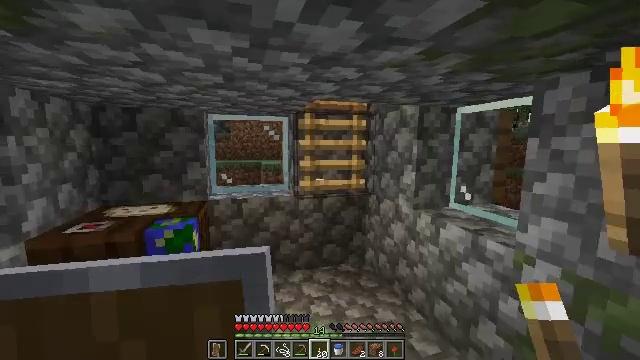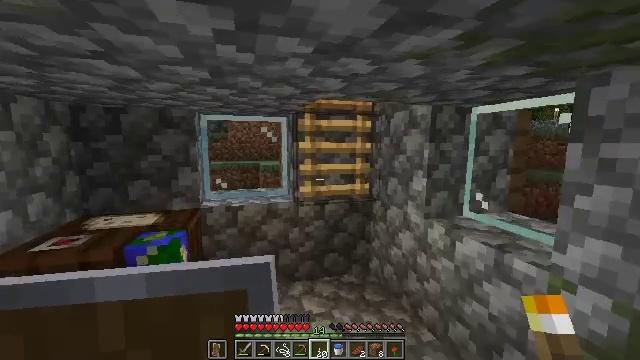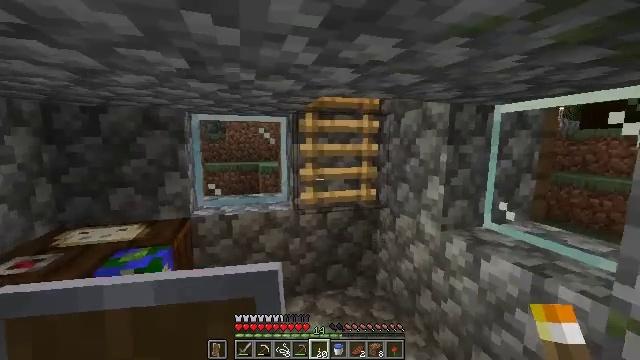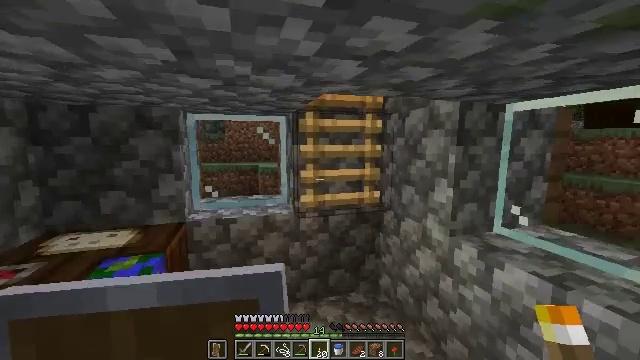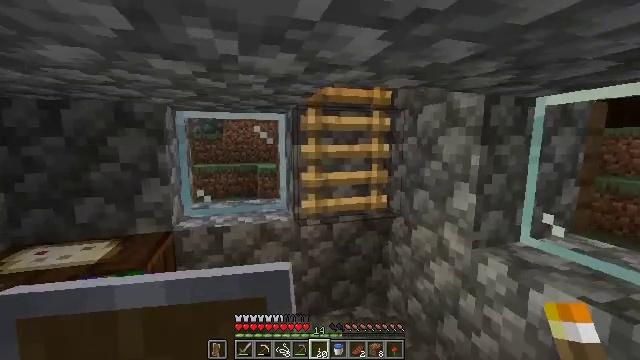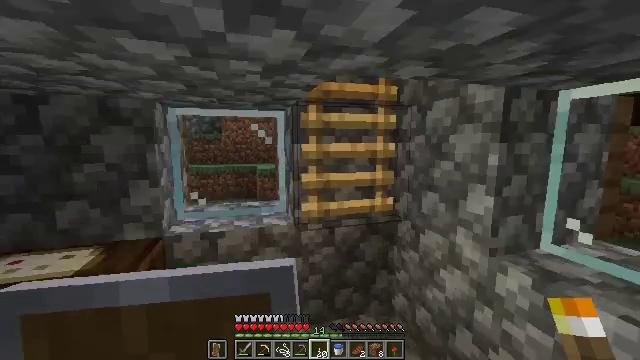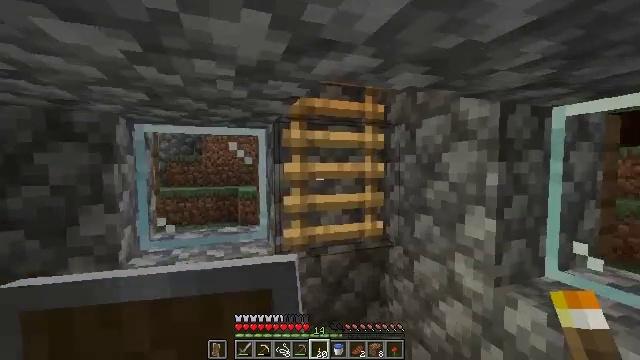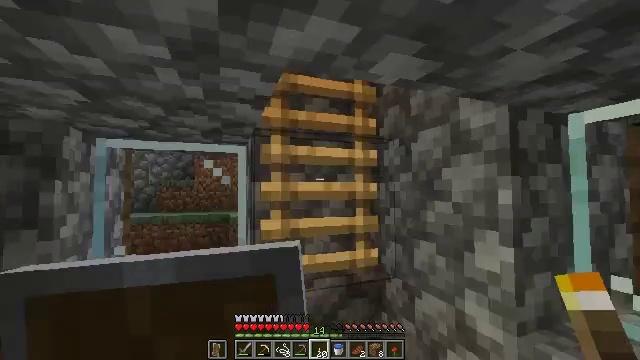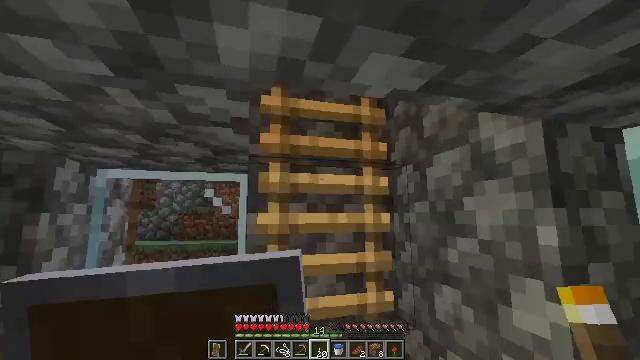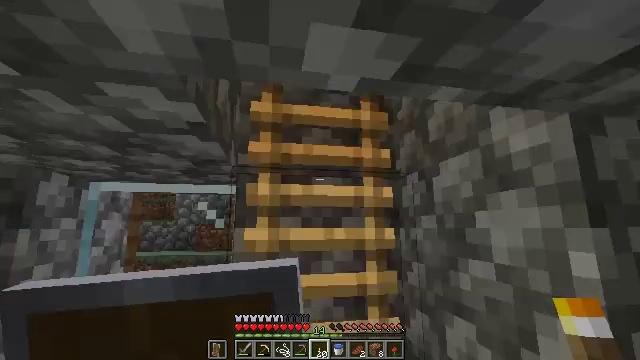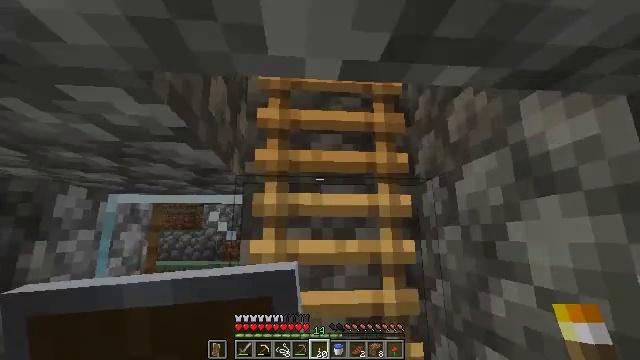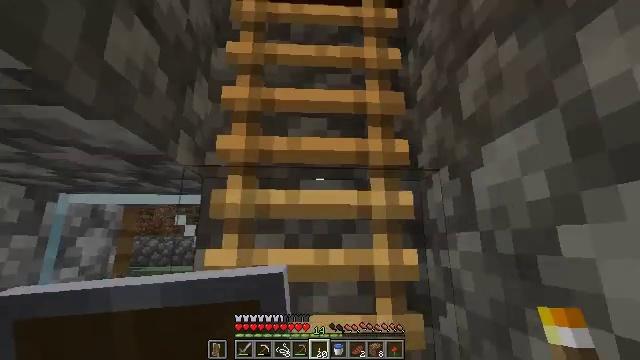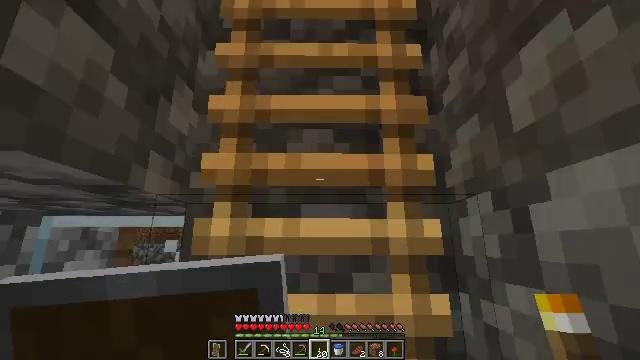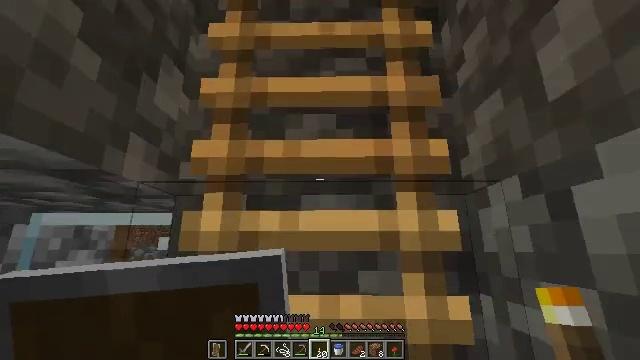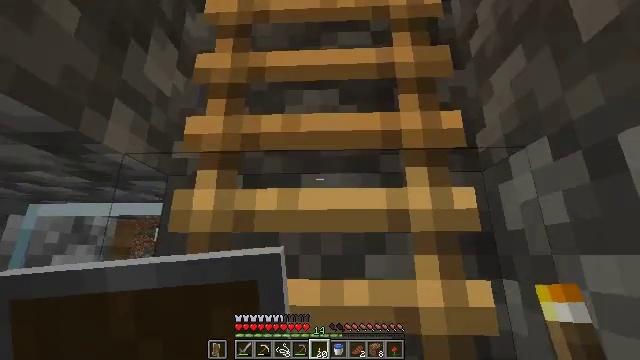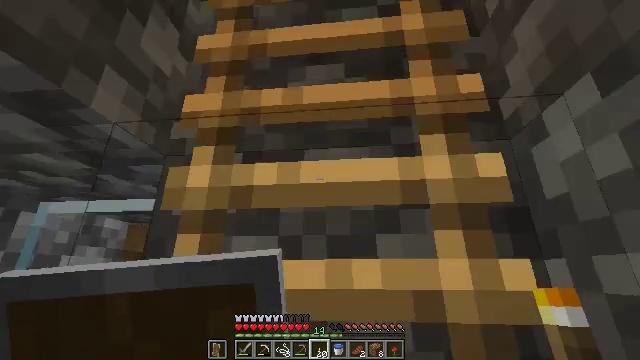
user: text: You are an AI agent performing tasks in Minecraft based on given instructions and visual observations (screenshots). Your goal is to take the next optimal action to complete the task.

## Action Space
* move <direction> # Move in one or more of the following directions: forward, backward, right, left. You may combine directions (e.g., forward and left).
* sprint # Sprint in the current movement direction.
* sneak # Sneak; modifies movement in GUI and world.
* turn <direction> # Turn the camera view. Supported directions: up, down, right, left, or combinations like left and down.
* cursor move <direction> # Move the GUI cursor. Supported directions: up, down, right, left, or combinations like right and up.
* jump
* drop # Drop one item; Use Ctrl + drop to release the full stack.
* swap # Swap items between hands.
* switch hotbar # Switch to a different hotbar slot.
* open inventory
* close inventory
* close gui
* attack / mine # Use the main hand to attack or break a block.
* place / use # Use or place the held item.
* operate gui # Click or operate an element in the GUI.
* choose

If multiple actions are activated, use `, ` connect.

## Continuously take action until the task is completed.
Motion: motion action
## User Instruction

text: Craft a block of blue wool using wool and blue dye.
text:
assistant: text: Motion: move forward
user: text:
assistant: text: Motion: move forward
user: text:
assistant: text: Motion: move forward
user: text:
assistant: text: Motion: move forward
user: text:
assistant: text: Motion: move forward
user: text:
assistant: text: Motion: move forward and move right, turn right and up
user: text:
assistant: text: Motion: move forward and move right, turn up
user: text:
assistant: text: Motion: move forward and move right, turn left and up
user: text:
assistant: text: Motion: move forward and move right, turn left and up
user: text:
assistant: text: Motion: move forward, turn left and up
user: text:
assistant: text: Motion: move forward, turn left and up
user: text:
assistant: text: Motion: move forward, turn left, jump
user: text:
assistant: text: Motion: move forward, turn left, jump
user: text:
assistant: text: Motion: move forward, turn left and up, jump
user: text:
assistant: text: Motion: move forward, turn left and up, jump
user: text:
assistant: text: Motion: move forward, turn left and up, jump
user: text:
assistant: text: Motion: move forward, turn left and up, jump
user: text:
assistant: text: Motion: move forward, turn left and up, jump
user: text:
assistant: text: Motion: move forward, turn right and up, jump
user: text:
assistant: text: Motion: move forward, turn right and up, jump
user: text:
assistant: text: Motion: move forward, turn right and up, jump
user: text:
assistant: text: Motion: move forward, jump
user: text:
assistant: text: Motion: move forward, jump
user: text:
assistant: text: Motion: move forward and move right, jump
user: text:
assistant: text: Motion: move forward and move right, jump
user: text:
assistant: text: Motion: move forward and move right, turn left and down, jump
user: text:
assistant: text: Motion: move forward and move right, turn left and down, jump
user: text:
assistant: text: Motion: move forward, turn left and down, jump
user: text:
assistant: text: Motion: move forward, turn left and down, jump
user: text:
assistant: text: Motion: move forward, turn left and down, jump